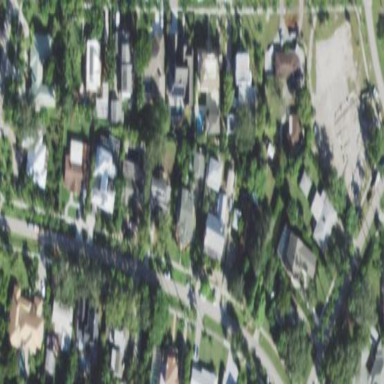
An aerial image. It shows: Sidewalk.